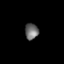
Tissue: prostate
Cell type: T cells
Senescence score: 0.6944
Nuclear area (px): 212
Mean DAPI intensity: 107.41